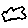
Label: cloud